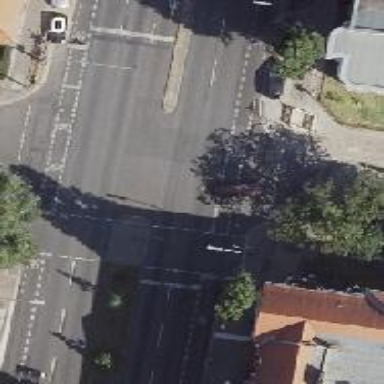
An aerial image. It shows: Road with traffic signals controlling the flow of traffic.